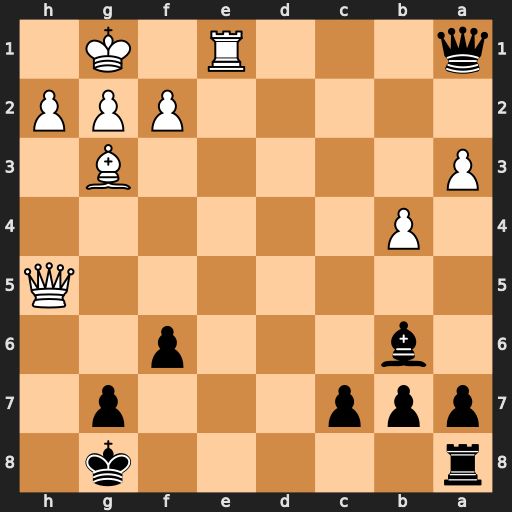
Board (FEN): r5k1/ppp3p1/1b3p2/7Q/1P6/P5B1/5PPP/q3R1K1
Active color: b
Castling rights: -
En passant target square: -
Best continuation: Qxe1#